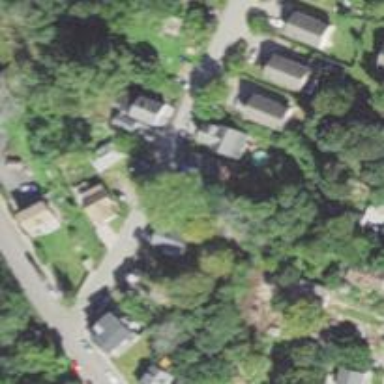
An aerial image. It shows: Residential driveway used as service road.